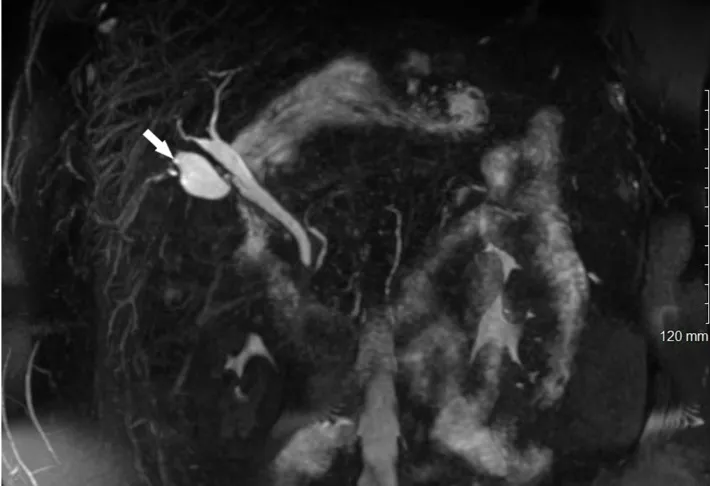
MRCP performed before the second cholecystectomy. . A gallbladder-like structure in the gallbladder fossa demonstrates flow through an apparent cystic duct. Signal void from the prior cholecystectomy clips can be seen at the superolateral aspect of the duplicate gallbladder (arrow).
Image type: radiology (mri)